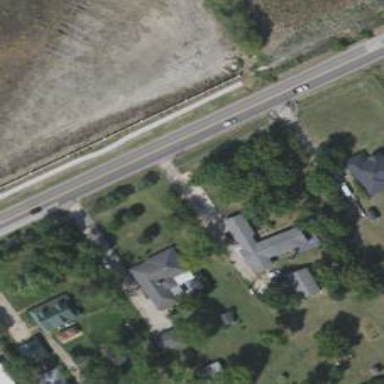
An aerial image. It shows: Driveway leading to service road.